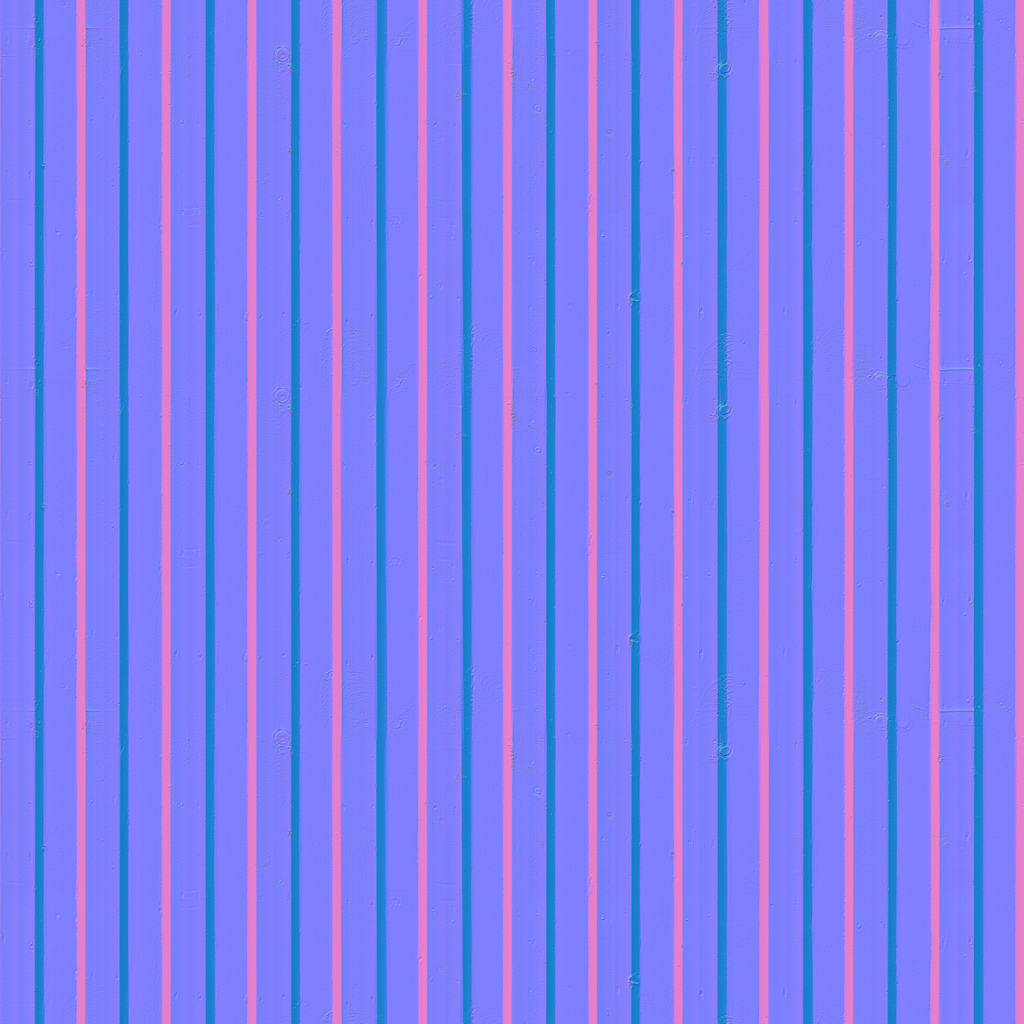
Texture map type: NormalDX